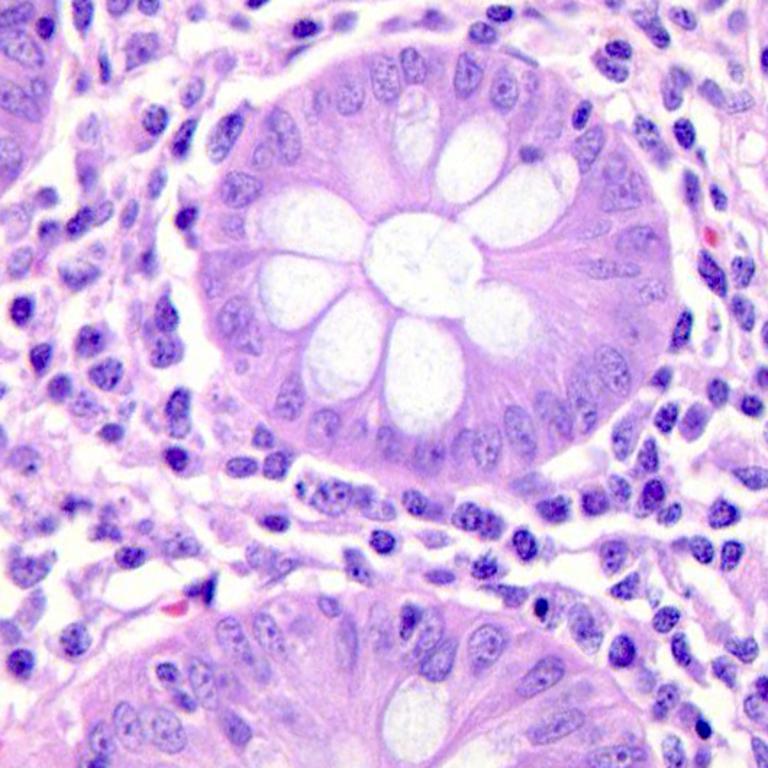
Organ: colon
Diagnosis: benign